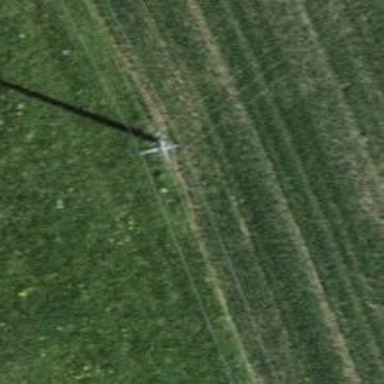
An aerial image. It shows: Minor power line.